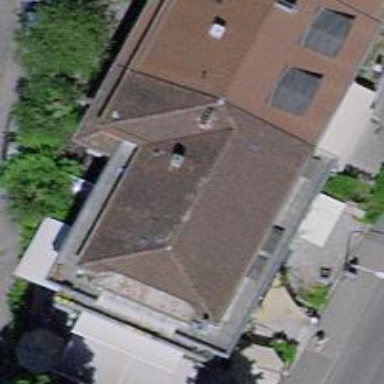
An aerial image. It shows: Hipped roof on apartment building.